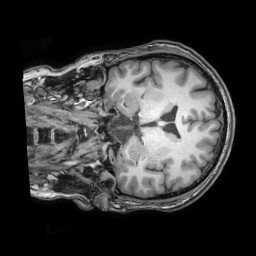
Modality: T1w
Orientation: coronal
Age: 35
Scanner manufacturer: philips
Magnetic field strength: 3 T
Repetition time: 0.007 s
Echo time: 0.003501 s